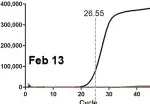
Feb 13.
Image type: pathology (pas)